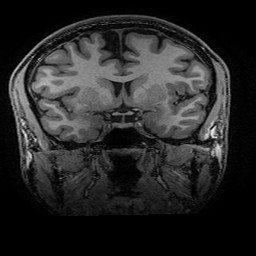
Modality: T1w
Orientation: sagittal
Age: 25
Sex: male
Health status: healthy
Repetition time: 2.53 s
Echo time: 0.0034 s